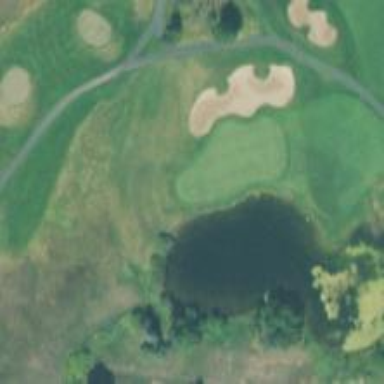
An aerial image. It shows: Golf hole.